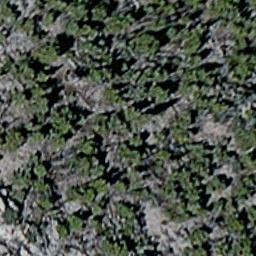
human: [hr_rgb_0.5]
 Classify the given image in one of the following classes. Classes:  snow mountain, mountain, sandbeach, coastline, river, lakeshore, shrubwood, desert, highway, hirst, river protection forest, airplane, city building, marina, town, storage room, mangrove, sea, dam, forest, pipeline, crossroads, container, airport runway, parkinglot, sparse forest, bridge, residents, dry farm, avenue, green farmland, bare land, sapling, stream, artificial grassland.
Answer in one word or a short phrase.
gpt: sparse forest